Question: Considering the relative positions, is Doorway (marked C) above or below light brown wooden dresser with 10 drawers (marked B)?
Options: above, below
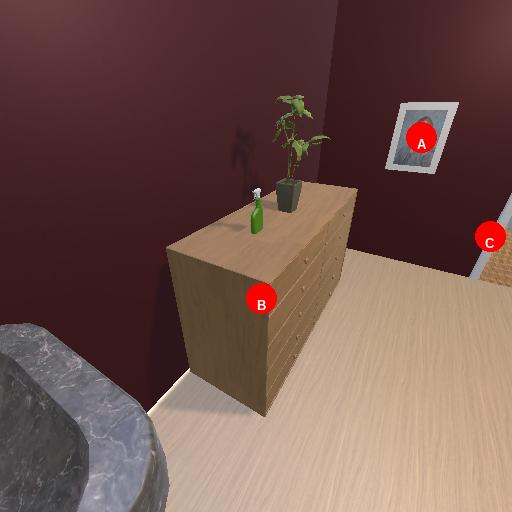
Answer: above